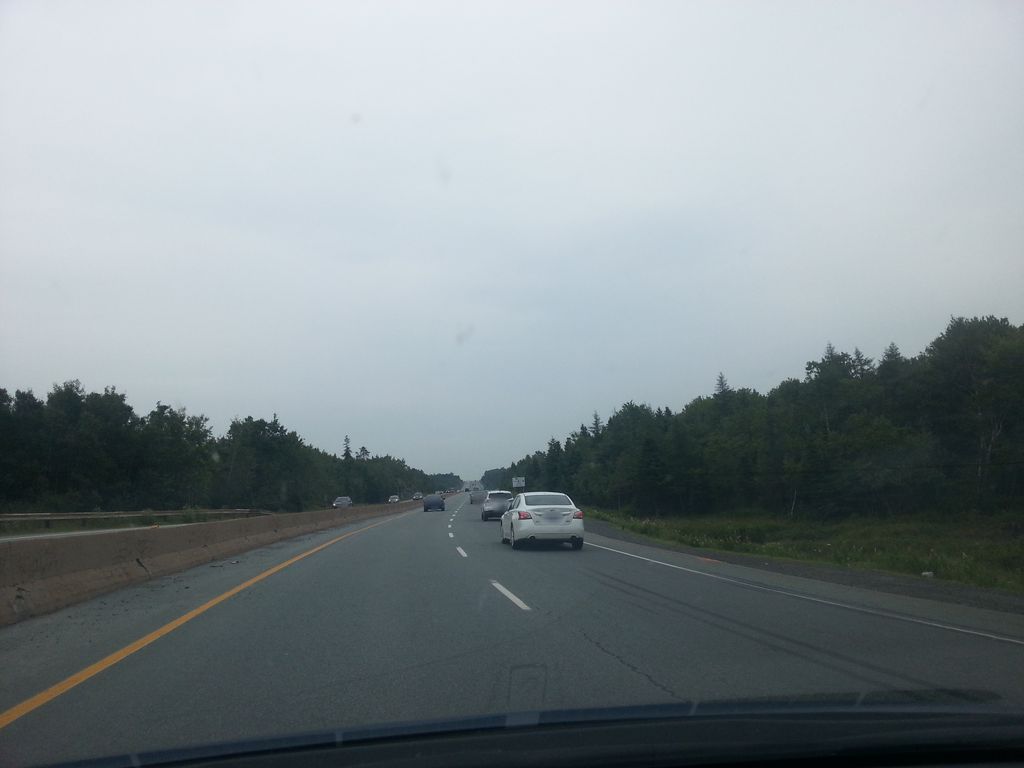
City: halifax